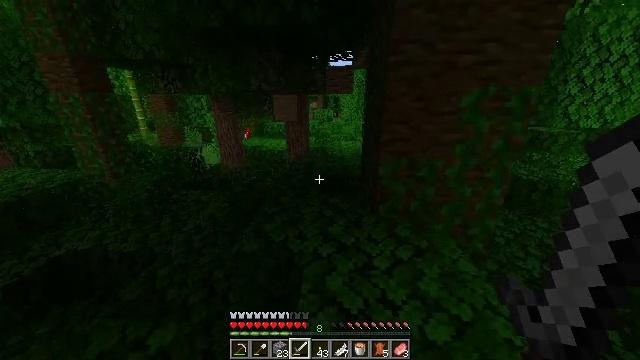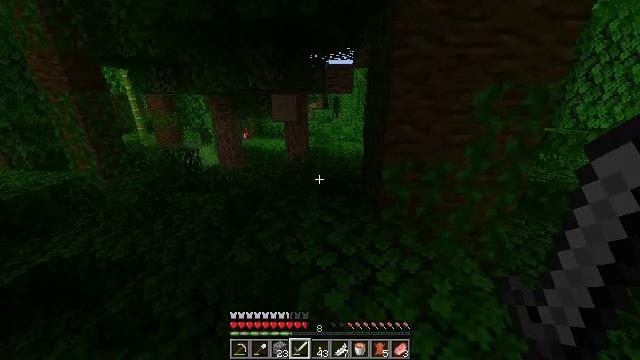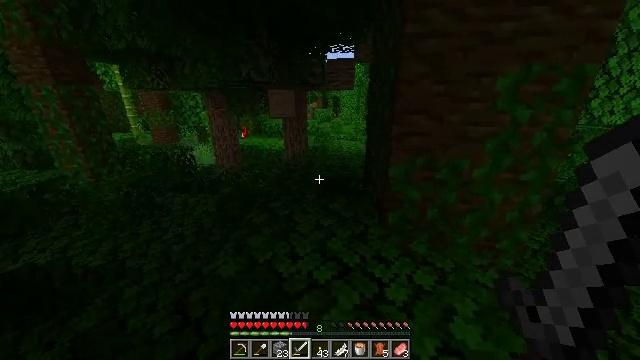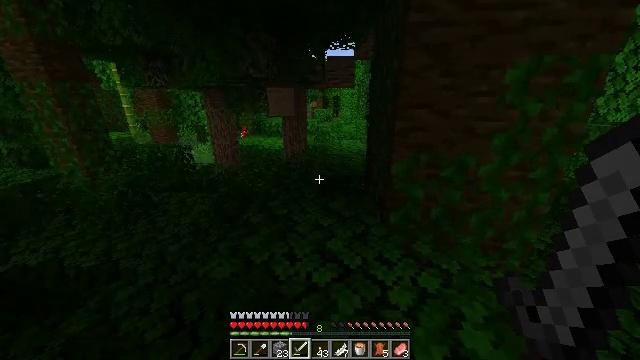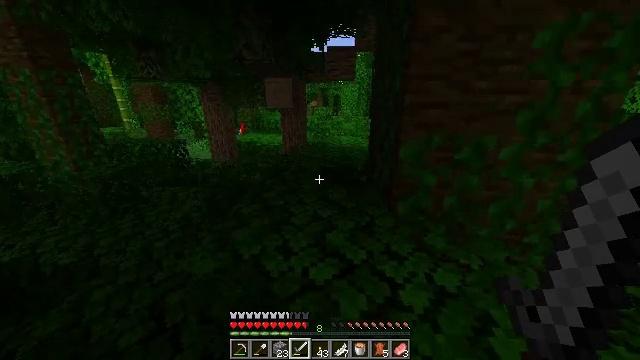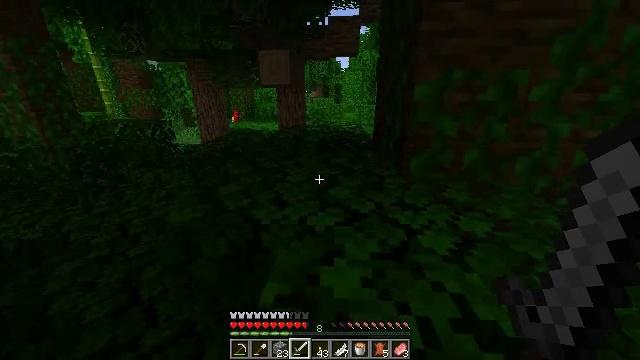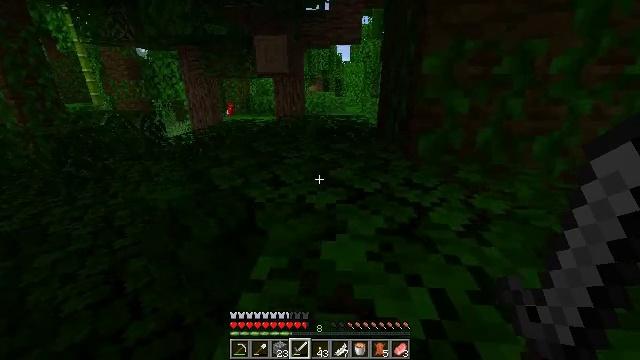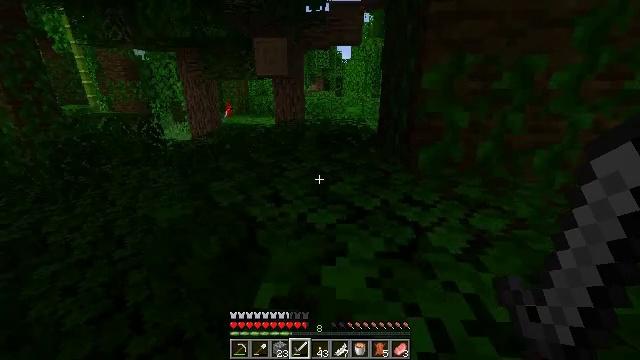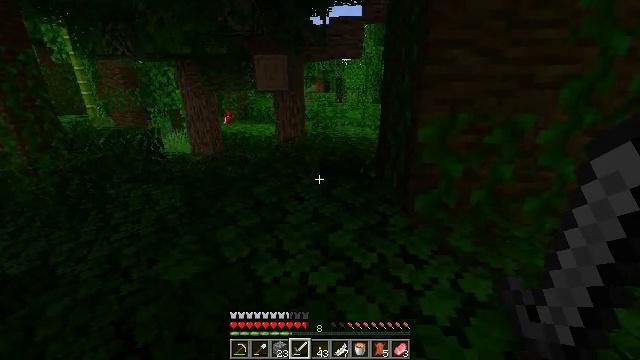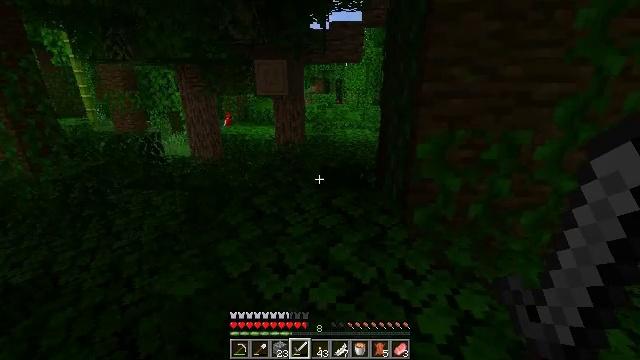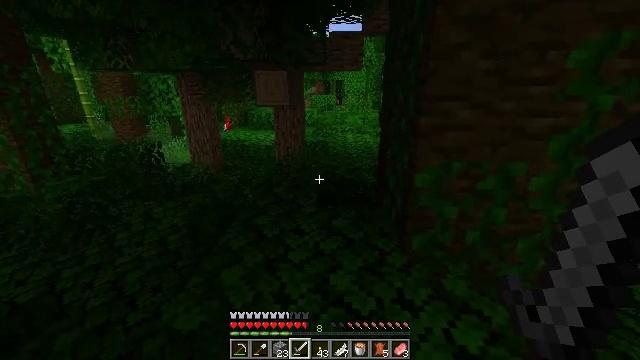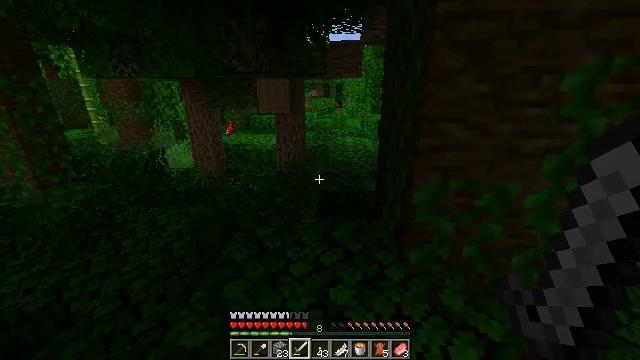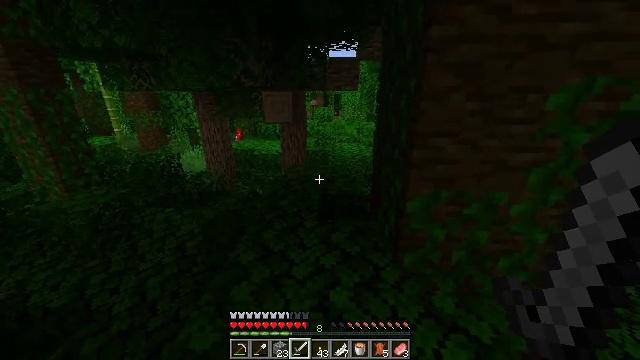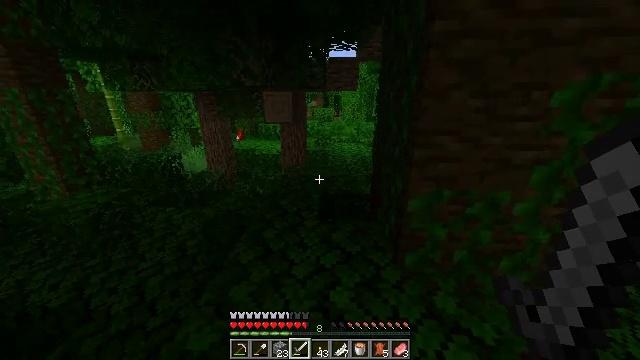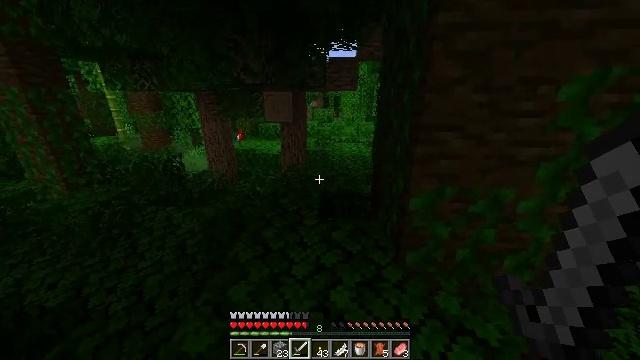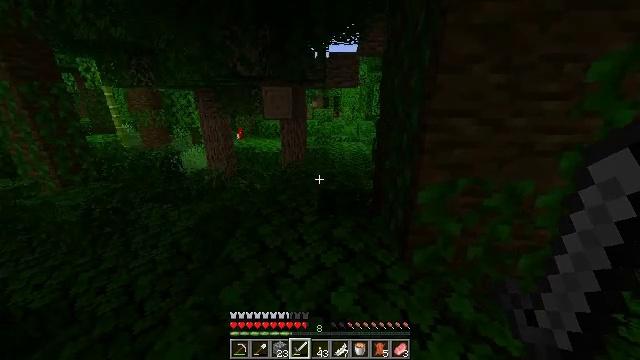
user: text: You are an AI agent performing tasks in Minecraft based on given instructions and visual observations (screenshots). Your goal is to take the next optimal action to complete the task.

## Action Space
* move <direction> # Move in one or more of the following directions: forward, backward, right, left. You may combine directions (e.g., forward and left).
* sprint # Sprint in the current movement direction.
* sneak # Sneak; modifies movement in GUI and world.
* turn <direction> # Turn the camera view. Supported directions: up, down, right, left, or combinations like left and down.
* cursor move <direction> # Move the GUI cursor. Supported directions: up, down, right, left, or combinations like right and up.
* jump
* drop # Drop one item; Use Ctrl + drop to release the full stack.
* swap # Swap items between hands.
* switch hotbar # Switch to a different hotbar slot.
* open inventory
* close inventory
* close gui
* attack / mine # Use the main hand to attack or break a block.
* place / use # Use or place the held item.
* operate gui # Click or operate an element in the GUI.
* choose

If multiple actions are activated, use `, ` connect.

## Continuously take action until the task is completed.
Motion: motion action
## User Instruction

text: Hunt a parrot.
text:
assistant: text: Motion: move forward, sprint, jump
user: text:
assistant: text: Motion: move forward, sprint, jump
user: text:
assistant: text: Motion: move forward, sprint
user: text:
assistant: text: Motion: move forward, sprint
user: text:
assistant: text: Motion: move forward, sprint
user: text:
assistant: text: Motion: move forward, sprint, jump
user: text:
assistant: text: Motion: move forward, sprint, jump
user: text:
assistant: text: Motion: move forward, sprint, jump
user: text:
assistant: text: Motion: move forward, sprint, jump
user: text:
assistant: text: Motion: move forward, sprint, jump
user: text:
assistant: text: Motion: move forward, sprint
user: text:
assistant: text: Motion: move forward, sprint
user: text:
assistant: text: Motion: move forward, sprint
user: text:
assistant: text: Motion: move forward, sprint
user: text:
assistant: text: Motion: move forward, sprint
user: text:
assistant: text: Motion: move forward, sprint
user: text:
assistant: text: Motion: move forward, sprint
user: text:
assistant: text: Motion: move forward, sprint
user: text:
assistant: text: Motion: move forward, sprint
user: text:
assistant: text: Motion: move forward, sprint
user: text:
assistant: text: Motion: move forward, sprint
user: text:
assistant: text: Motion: move forward, sprint
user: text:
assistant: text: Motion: move forward, sprint
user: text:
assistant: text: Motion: move forward, sprint
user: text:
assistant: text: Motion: move forward, sprint
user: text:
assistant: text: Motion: move forward, sprint
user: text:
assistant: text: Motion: move forward, sprint
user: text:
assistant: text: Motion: move forward, sprint
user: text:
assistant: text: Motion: move forward, sprint
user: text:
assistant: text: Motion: move forward, sprint